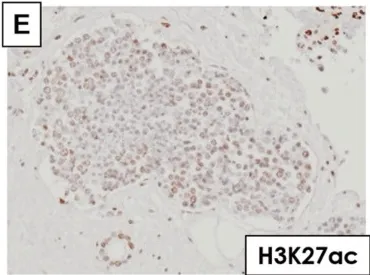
Metabolic and epigenetic reprogramming in human NUT carcinoma case. In accordance with metabolic shift in human NUT carcinoma tissue, oncogenic histone acetylation marks of H3K9ac. As well as histone methylation marks of H3K27me3.
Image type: pathology (immunostaining)